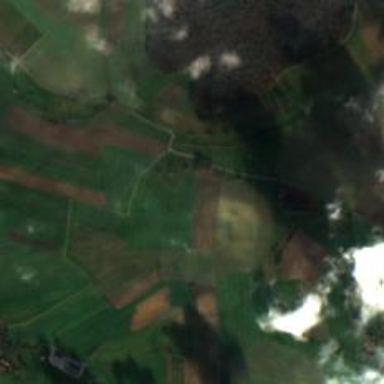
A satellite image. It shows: Picturesque farmland scene.